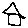
Label: house